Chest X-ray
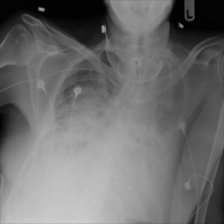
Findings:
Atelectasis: negative
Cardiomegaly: negative
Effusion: negative
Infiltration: positive
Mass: negative
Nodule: negative
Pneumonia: negative
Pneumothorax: negative
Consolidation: positive
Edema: negative
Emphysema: negative
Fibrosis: negative
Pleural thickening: negative
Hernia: negative